Question: I have added an UINavigationController into interface builder in Xcode 5, and name its identifier as "importer", then in Home controller, I use it as a modal window, from these code -
'''
UIStoryboard *storyboard = [UIStoryboard storyboardWithName:@"main" bundle:nil];
UINavigationController *importer = [storyboard instantiateViewControllerWithIdentifier:@"importer"];
[self presentViewController:importer animated:YES completion:nil];
'''
It works well, and the importer controller displayed with correct data in its UITableView.
Then when I dismiss the importer controller, I use this code in importer controller -
'''
[self dismissViewControllerAnimated:YES completion:^{
HomeController *p = (HomeController *)self.presentedViewController;
NSLog(@"home controller = %@", p);
[p onCompleteImport];
}];
'''
The HomeController is the one who present importer controller, and I want to get HomeController from completion block, but it gave me "null", so how to get HomeController from importer controller? Thanks.
I have tried presentingViewController, parentViewController, presentedViewController, and even self.navigationController.presentingViewController, self.navigationController.presentedViewController, and self.navigationController.parentViewController, all failed.

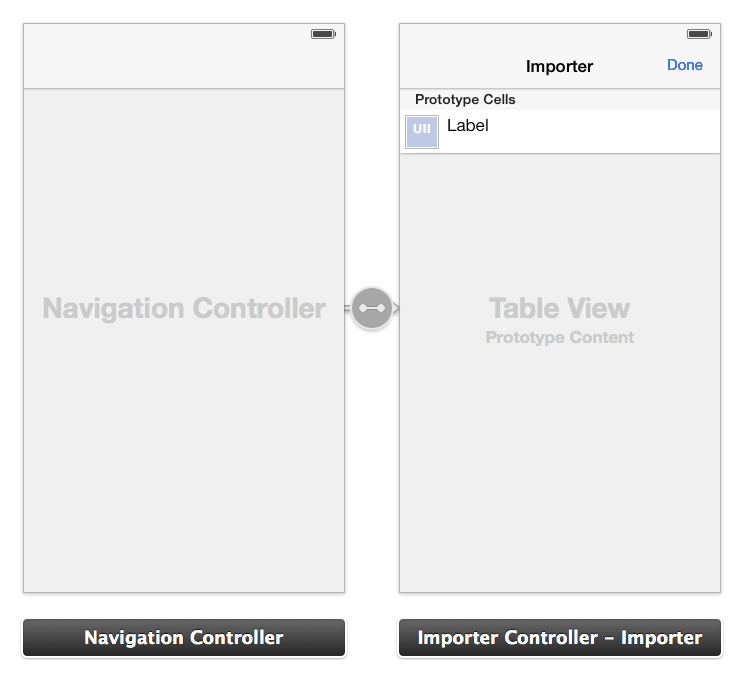
Answer: Try this:
'''
HomeController *p = (HomeController *)self.presentingViewController;
[self dismissViewControllerAnimated:YES completion:^{
NSLog(@"home controller = %@", p);
[p onCompleteImport];
}];
'''
Retain it before using block, because the 'importer' was already dismissed when animation complete.